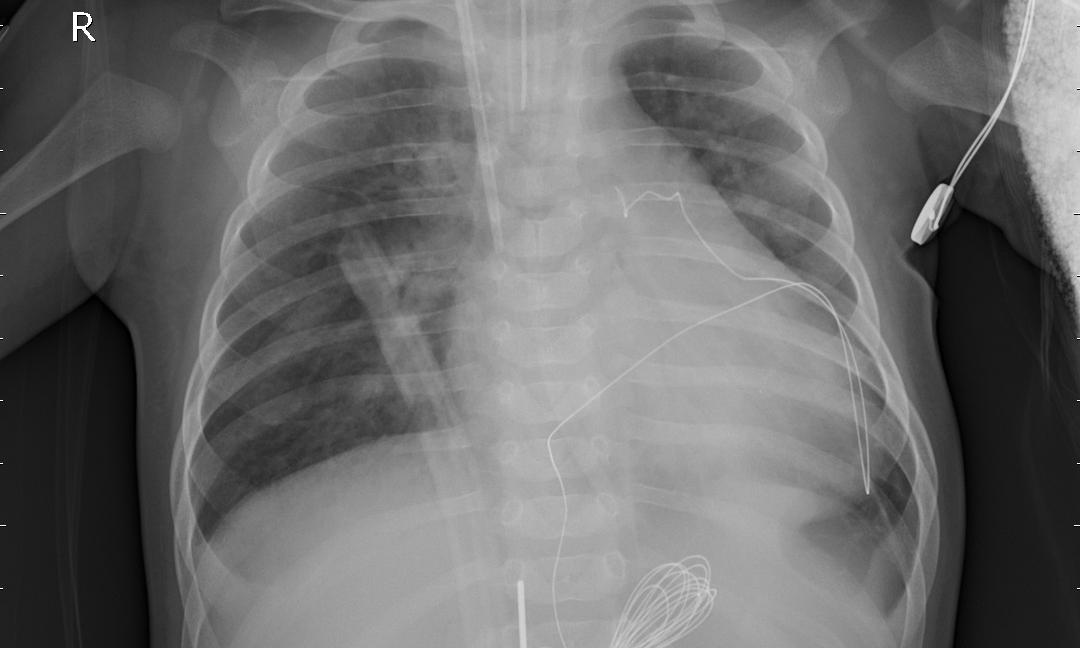
Diagnosis: PNEUMONIA